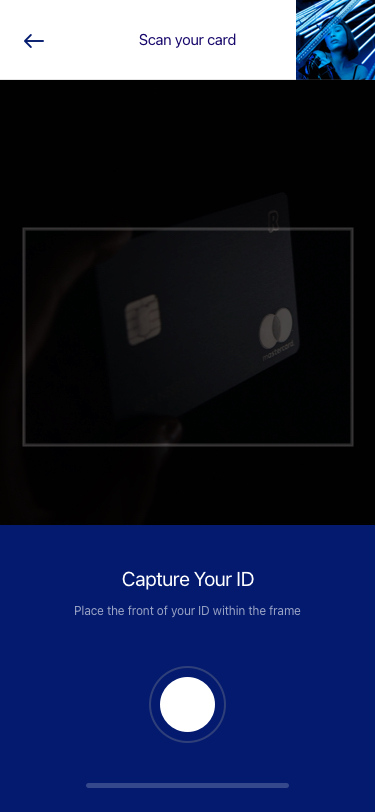
Text in this UI design:
Capture Your ID
Place the front of your ID within the frame